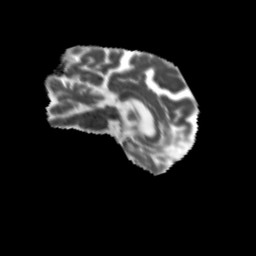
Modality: MD
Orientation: sagittal
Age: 73
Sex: male
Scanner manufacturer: siemens
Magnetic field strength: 3 T
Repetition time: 4.71 s
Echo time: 0.0906 s